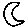
Label: moon